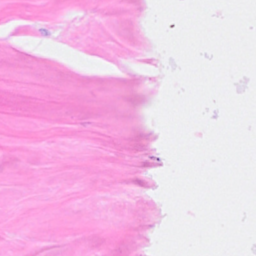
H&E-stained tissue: Breast